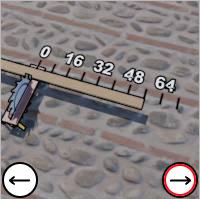
Task: length
Answer: 56
First scale value: 16.0